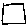
Label: square